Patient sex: M
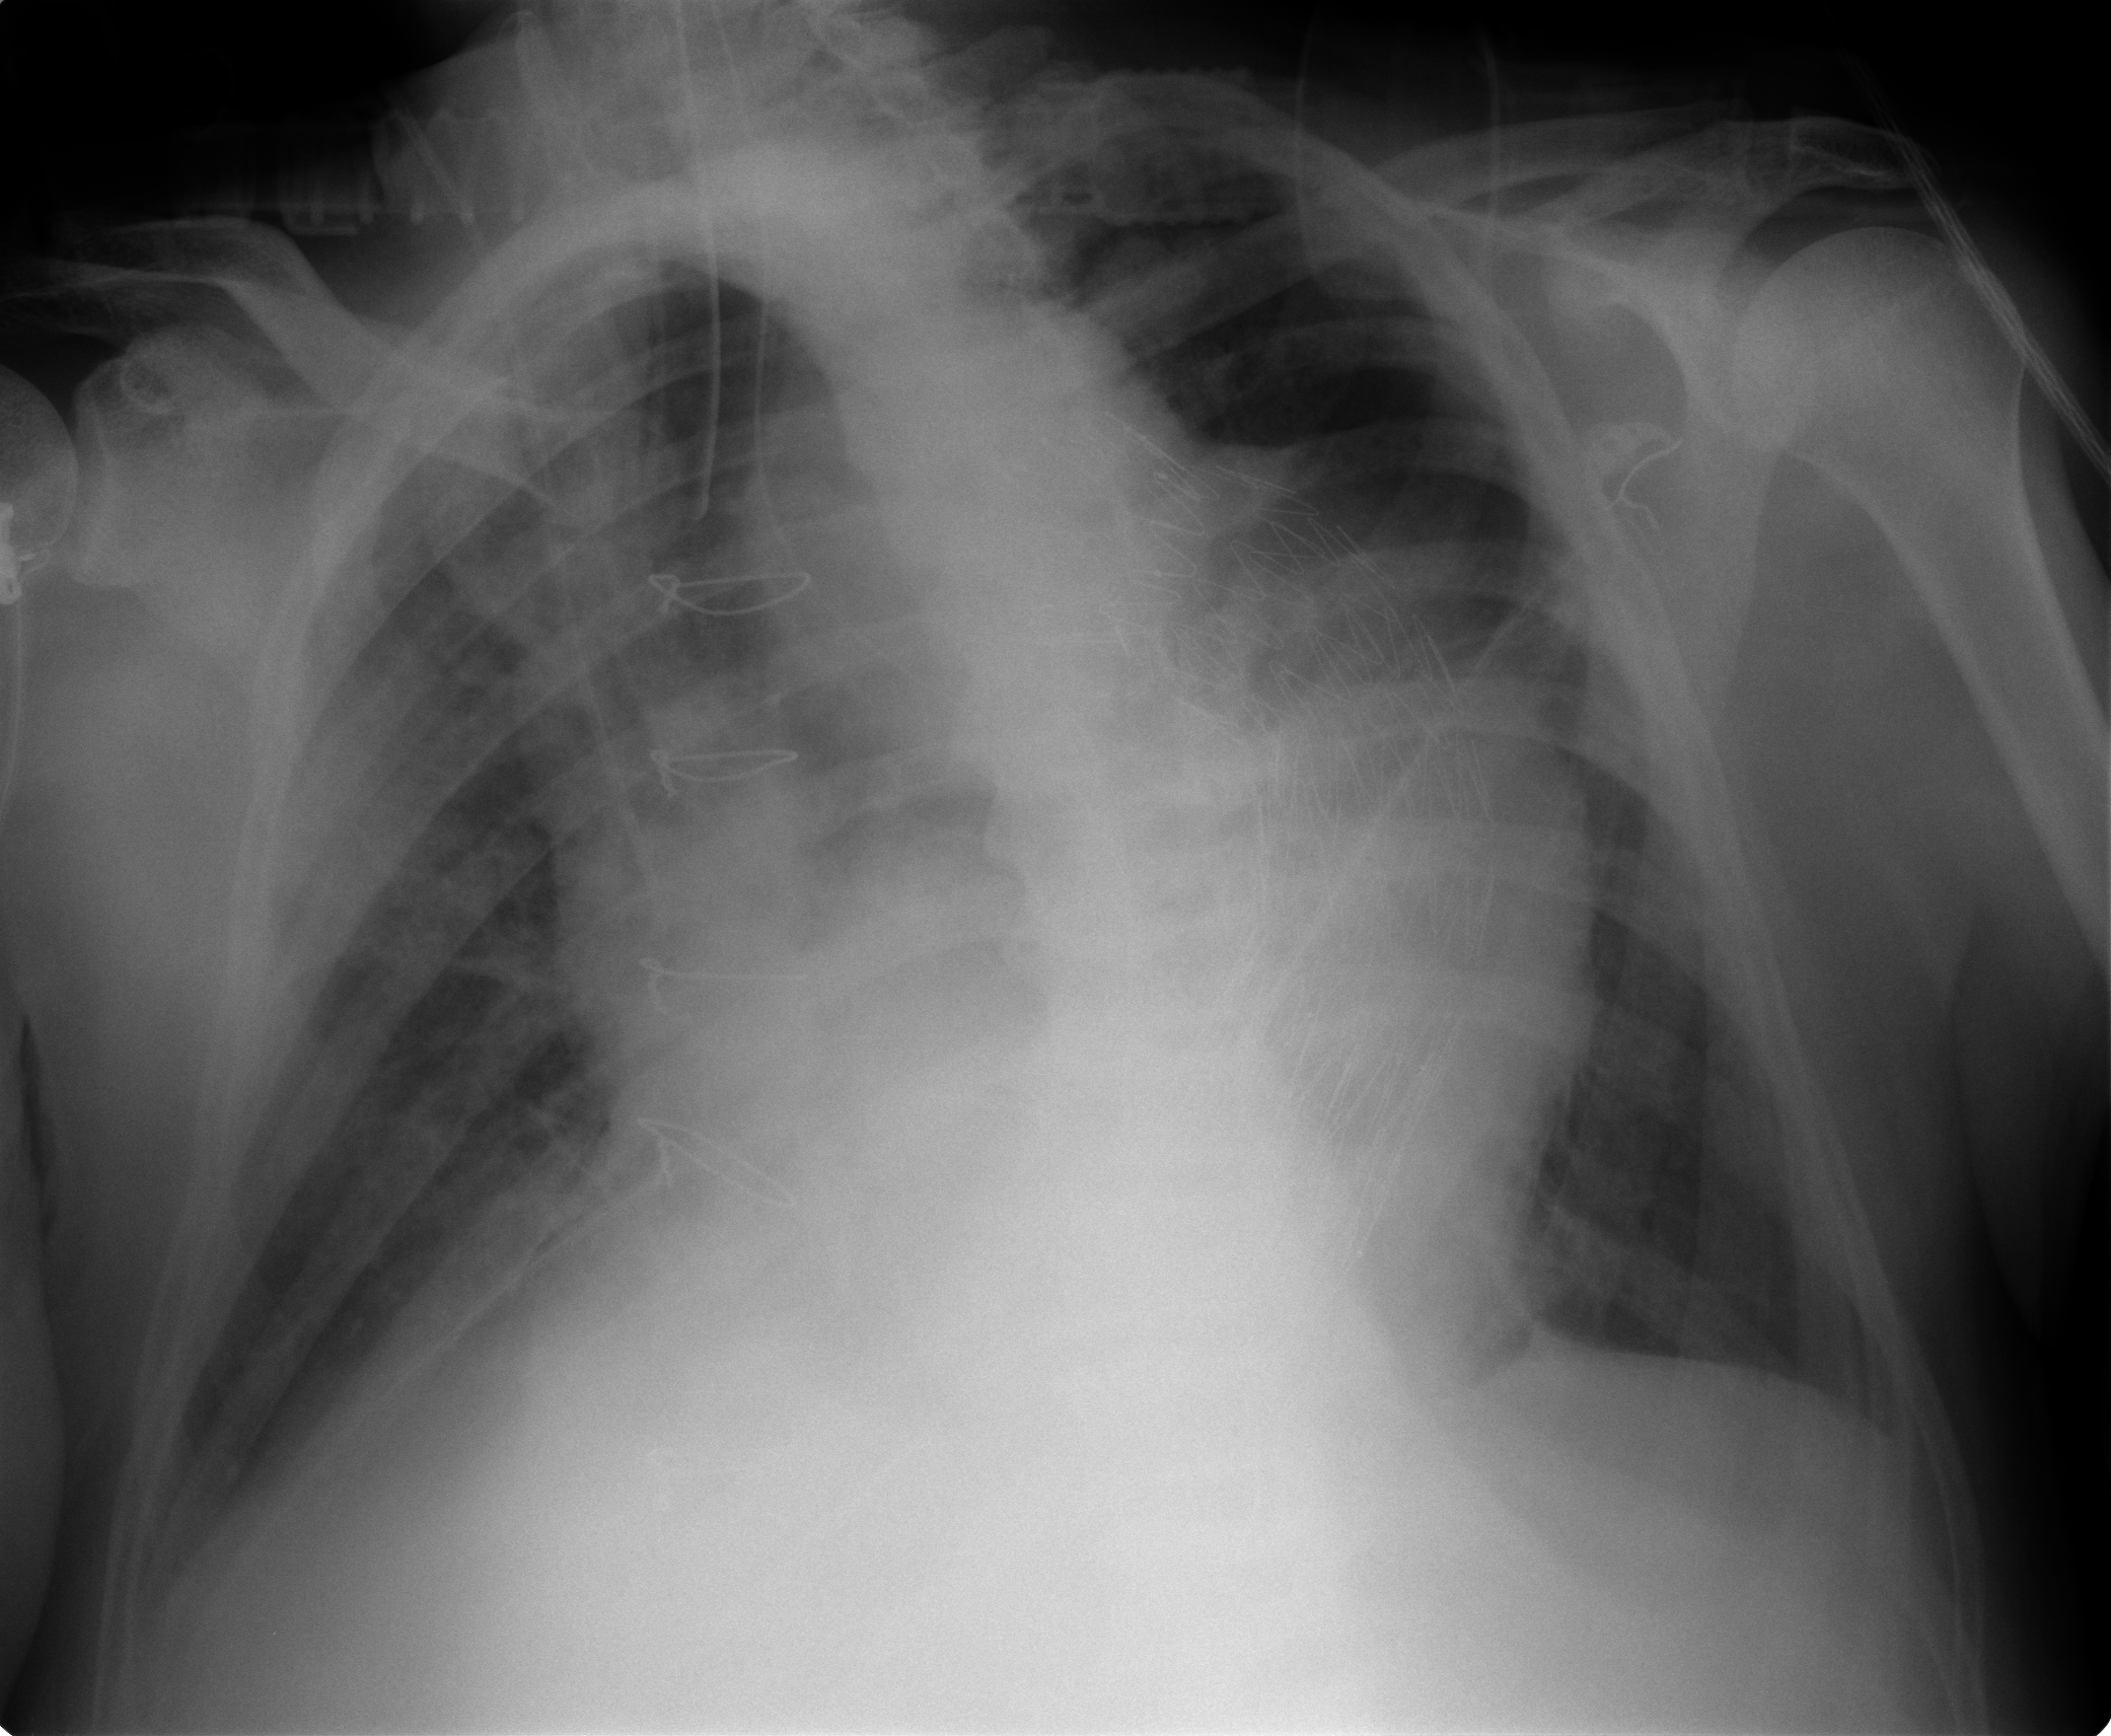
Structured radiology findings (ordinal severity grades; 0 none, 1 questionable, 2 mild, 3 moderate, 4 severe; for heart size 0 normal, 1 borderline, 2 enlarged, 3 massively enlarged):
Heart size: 3
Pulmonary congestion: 3
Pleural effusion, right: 1
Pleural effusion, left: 0
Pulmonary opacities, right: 3
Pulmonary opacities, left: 3
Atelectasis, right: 2
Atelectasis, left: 3